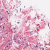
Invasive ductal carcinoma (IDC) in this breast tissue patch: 0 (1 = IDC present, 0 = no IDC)